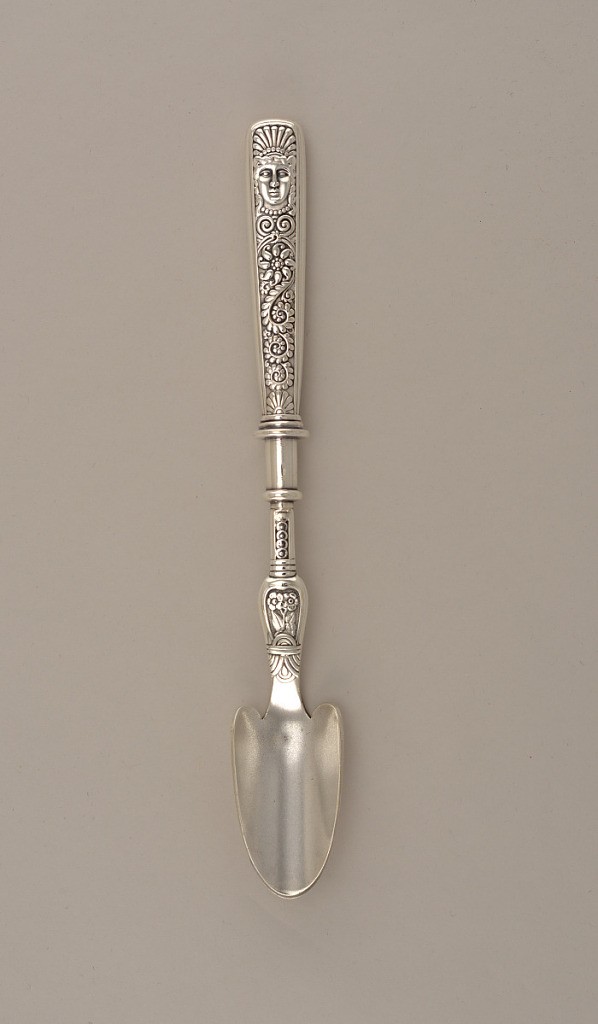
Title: "Assyrian Head" Pattern Cheese Scoop
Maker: Meriden Brittania Company, Meriden, Connecticut, USA, 1808 - 1898
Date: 1885–86
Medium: silver plated, metal
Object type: scoop
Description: Small trowel-shaped bowl, baluster shaped neck and stem, decorated with curving lines above two flowers within border on stippled ground. Narrowing to small section with layered vertical disc motif, meeting a wider plain section of stem, before circular lip at top of handle. Handle decoration begining with setting sun motif above banded section. Stem continues, flaring towards terminal, decorated with scrolling foliate pattern, including sun with scrolling rays. Terminating in crowned antique style "Assyrian" head with laurel surrounding neck. Terminal of slightly rounded rectagular shape. Reverse side of handle decorated with identical pattern. Handle thick and rectangular in section.